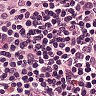
Metastatic tissue present: no